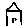
Label: house